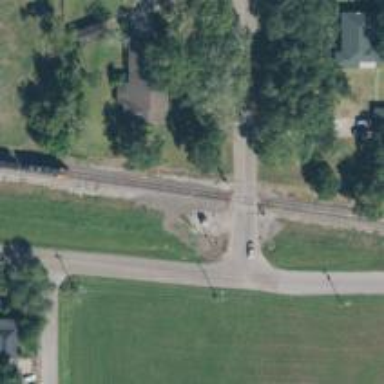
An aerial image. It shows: Railway level crossing.